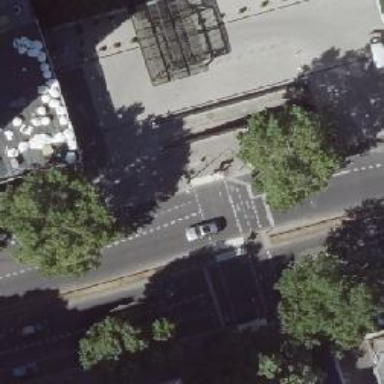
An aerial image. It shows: Sidewalk along the footway.